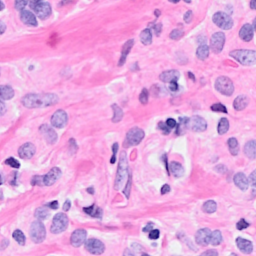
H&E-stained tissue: Breast